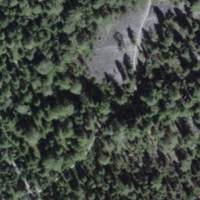
EUNIS habitat code: 43
Species observed at this site:
Rubus saxatilis